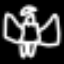
Label: angel